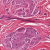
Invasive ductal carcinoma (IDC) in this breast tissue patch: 0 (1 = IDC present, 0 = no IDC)